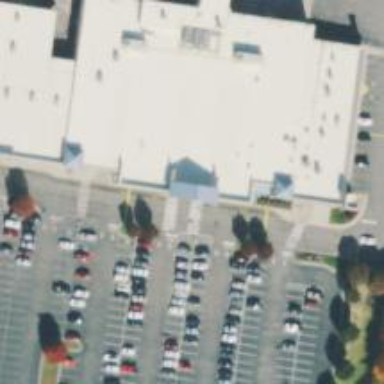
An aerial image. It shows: Supermarket.